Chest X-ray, AP view. Patient: 28 years old, sex F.
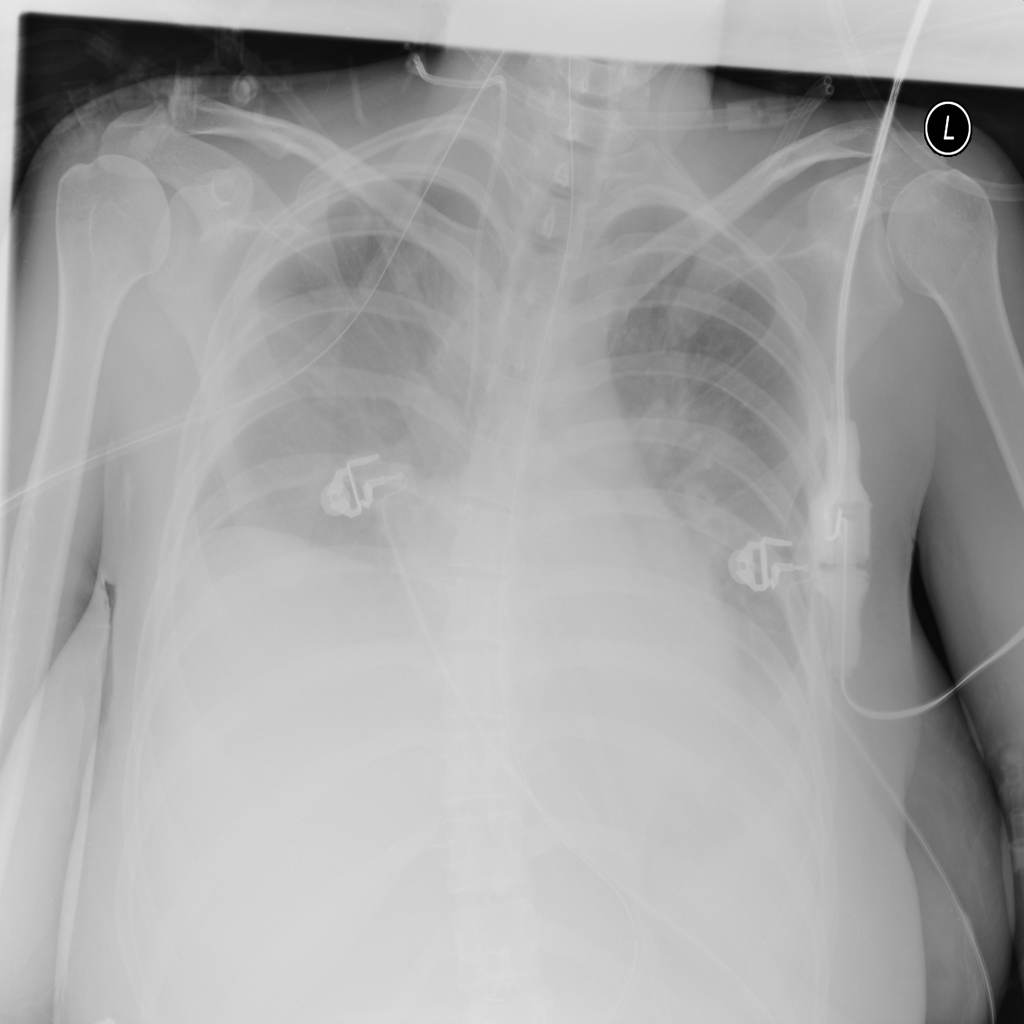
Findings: No Finding